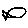
Label: fish